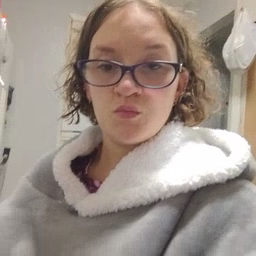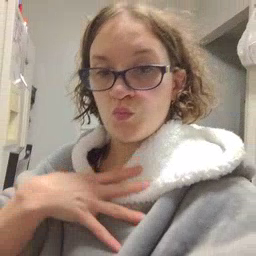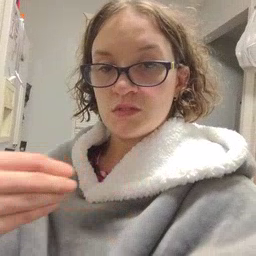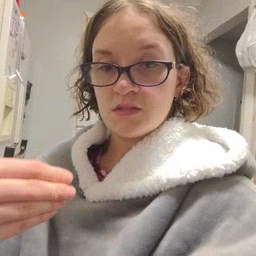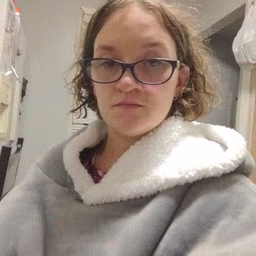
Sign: white